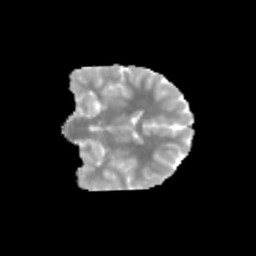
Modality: MD
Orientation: coronal
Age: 11
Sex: female
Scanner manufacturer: siemens
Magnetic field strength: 3 T
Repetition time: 3.8 s
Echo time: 0.07 s